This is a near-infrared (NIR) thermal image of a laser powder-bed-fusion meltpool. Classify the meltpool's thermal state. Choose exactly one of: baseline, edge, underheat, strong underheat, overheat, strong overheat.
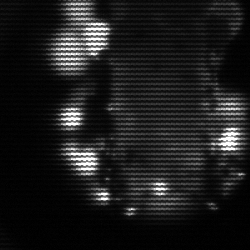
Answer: strong underheat